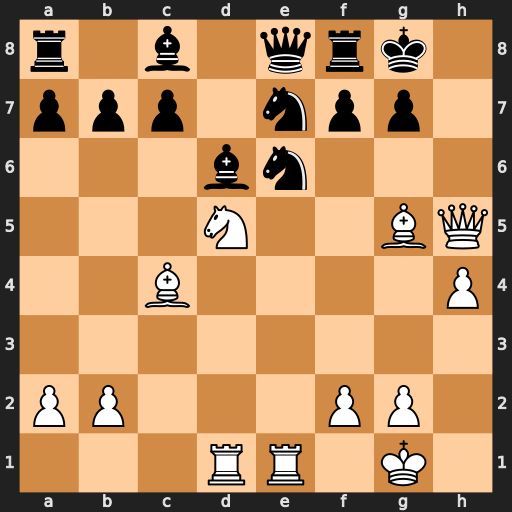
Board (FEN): r1b1qrk1/ppp1npp1/3bn3/3N2BQ/2B4P/8/PP3PP1/3RR1K1
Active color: w
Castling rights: -
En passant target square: -
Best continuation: Nf6+ gxf6 Bxf6